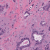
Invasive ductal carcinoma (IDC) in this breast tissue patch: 1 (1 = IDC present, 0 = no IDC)